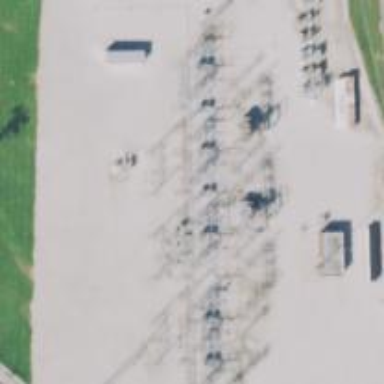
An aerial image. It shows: Lattice structure power pole.